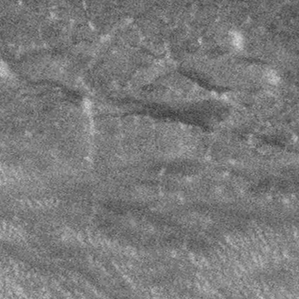
Label: frost